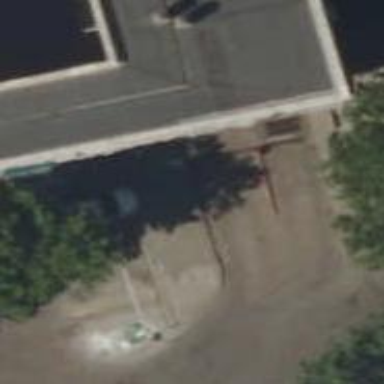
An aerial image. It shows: Swing gate.